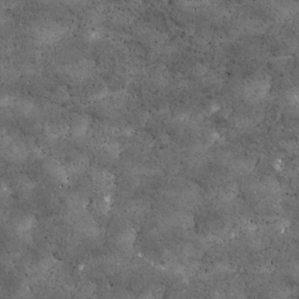
Label: non_frost